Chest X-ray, PA view. Patient: 31 years old, sex F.
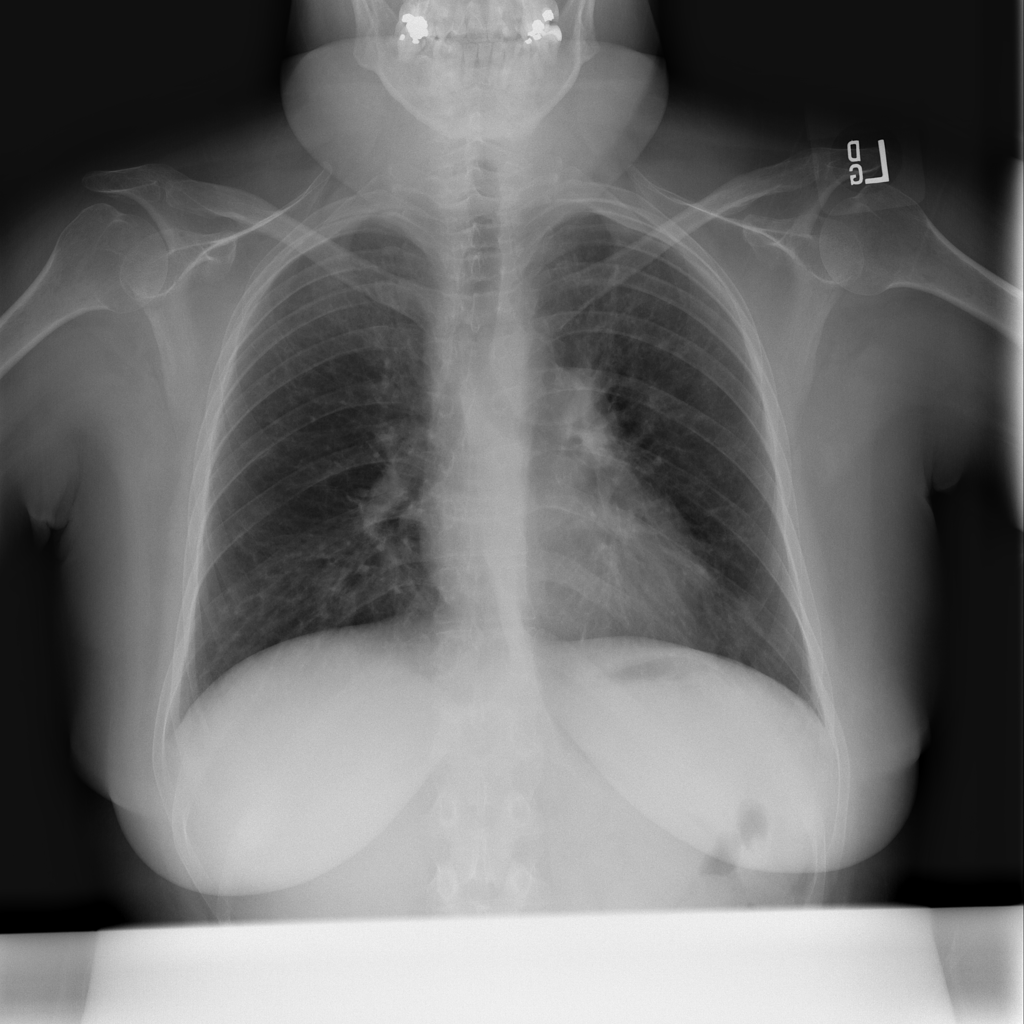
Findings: No Finding